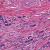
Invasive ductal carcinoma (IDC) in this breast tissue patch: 1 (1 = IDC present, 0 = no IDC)